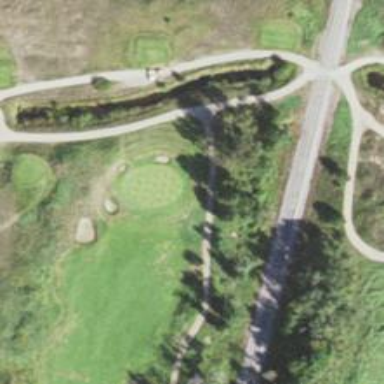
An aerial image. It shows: Service road used as golf cart path.